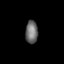
Tissue: prostate
Cell type: T cells
Senescence score: 0.7103
Nuclear area (px): 277
Mean DAPI intensity: 108.408